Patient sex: F
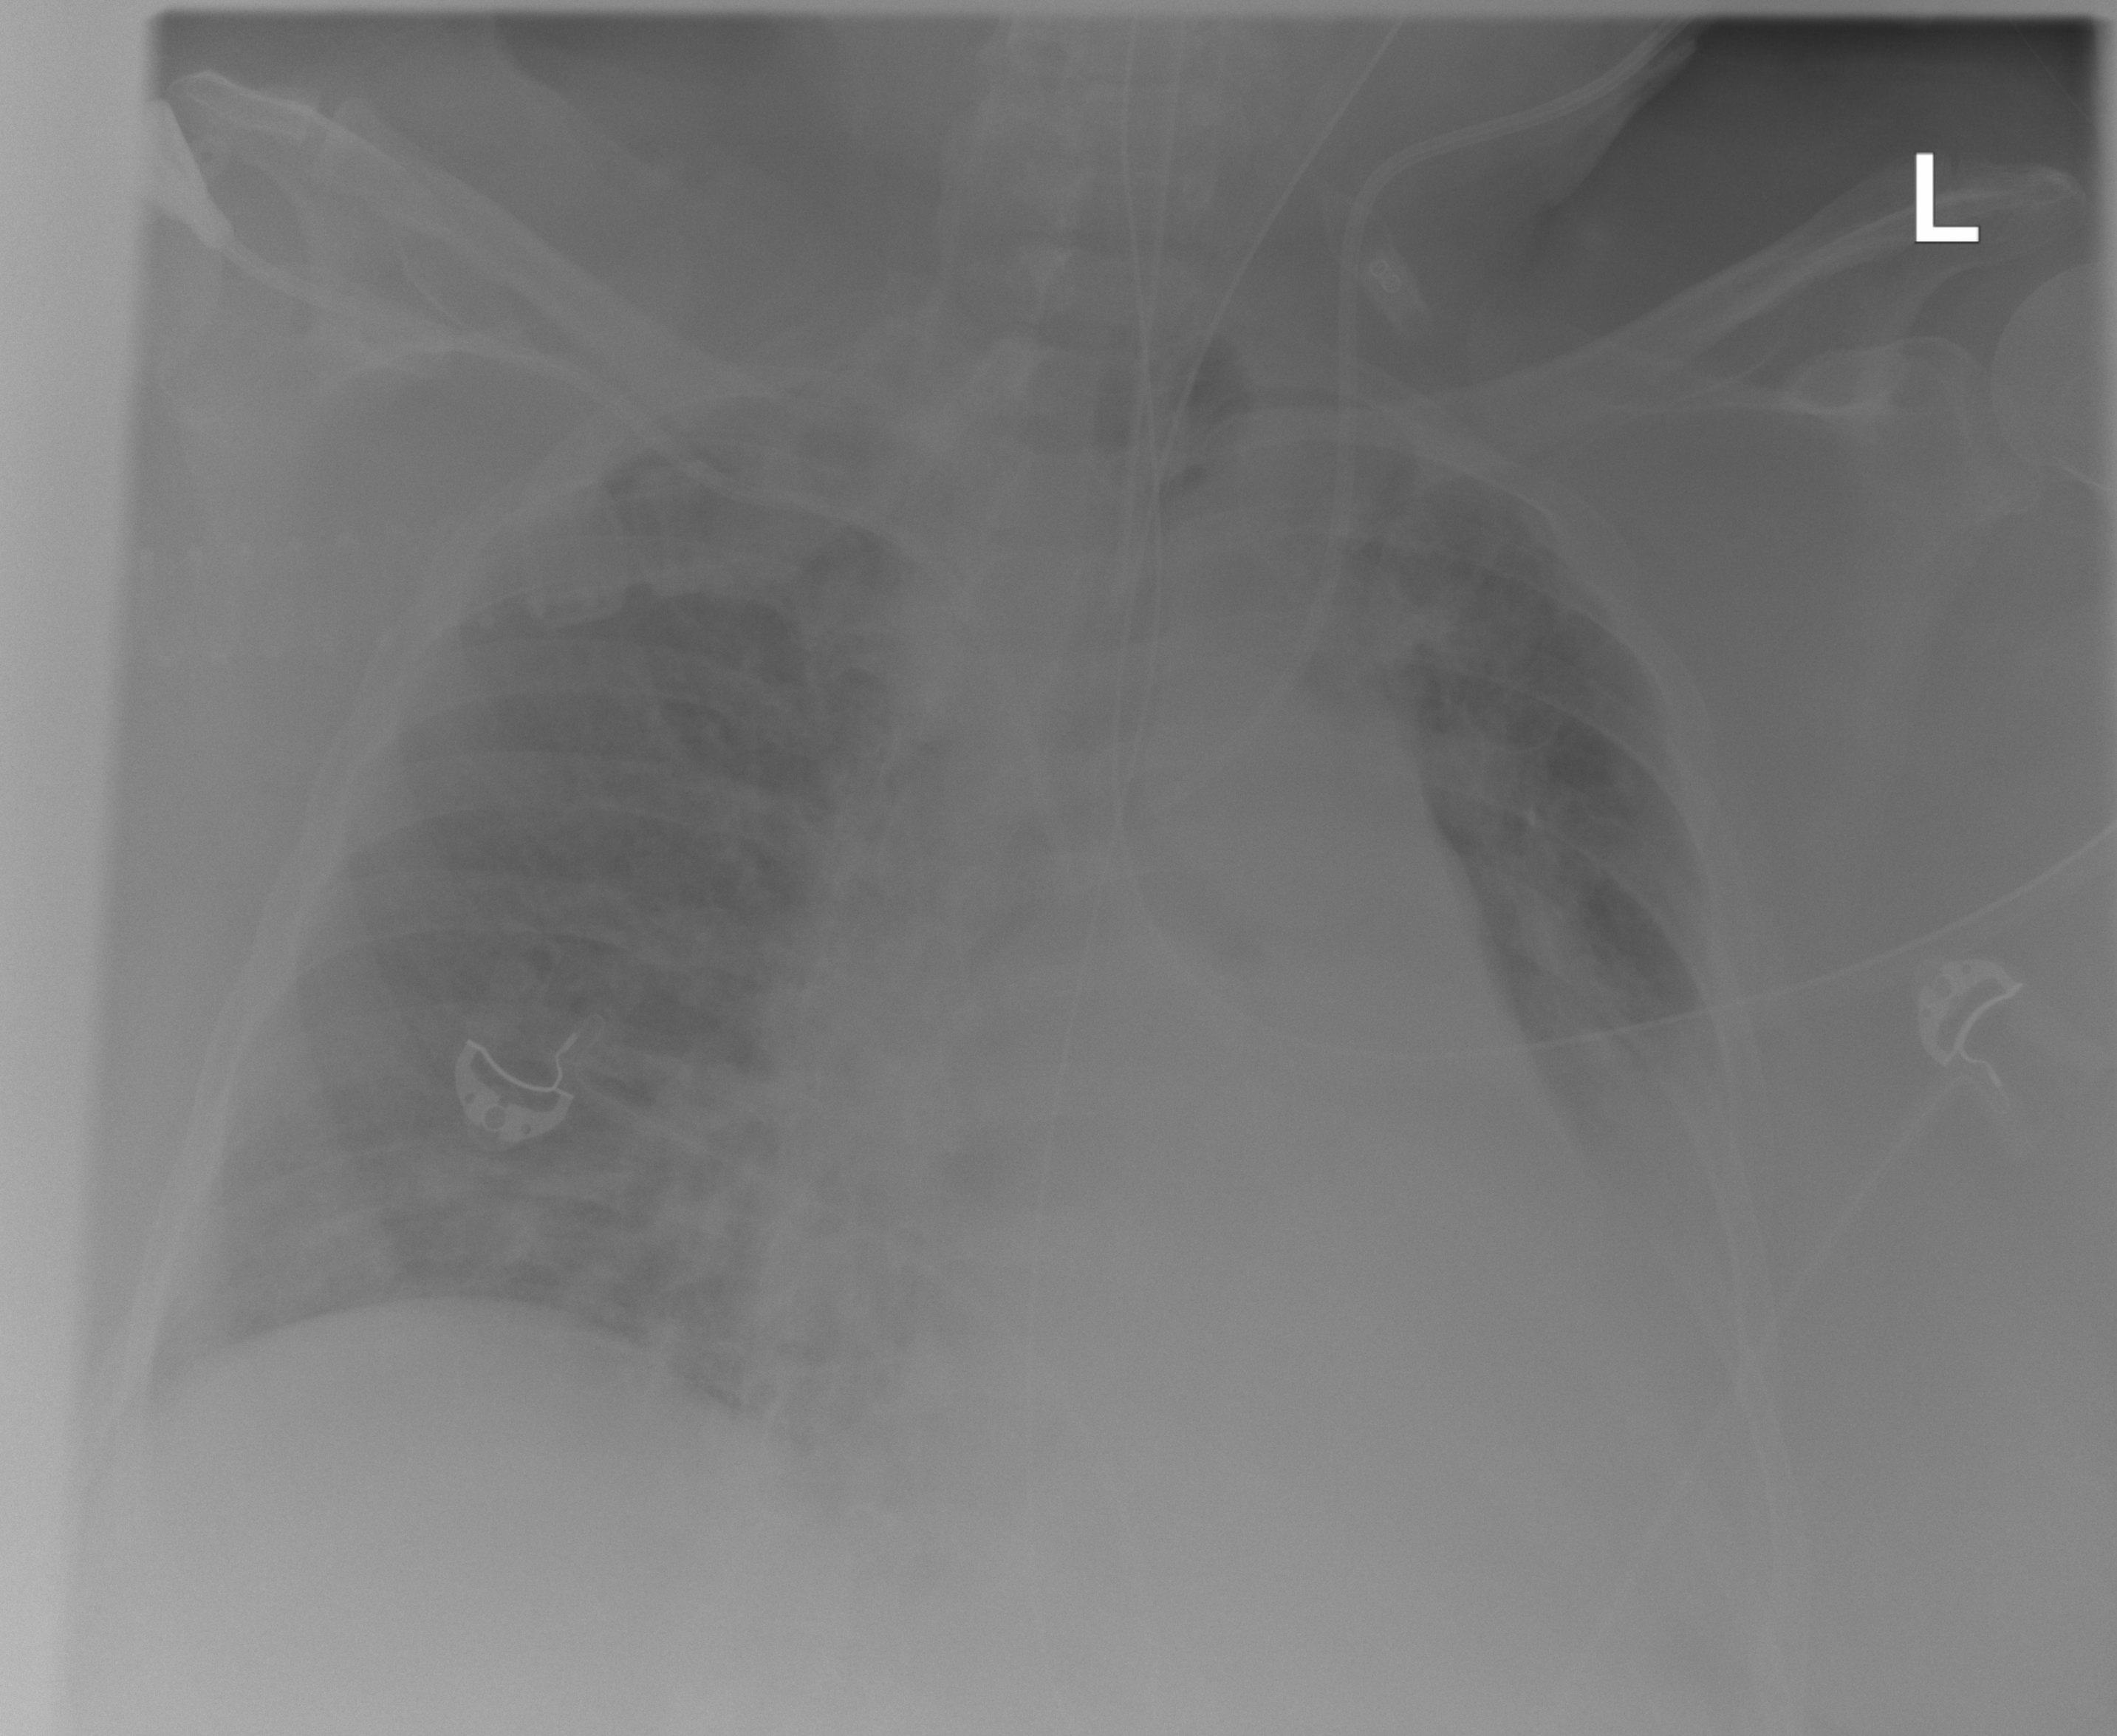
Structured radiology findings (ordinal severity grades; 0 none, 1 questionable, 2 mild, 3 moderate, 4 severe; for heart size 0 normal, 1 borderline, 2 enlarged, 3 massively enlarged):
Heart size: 2
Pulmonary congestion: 2
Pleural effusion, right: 0
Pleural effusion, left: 2
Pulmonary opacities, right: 2
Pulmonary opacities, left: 1
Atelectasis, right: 0
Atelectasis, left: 0